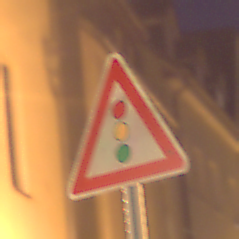
Verkehrszeichen: Lichtzeichenanlage
Umgebung: Outdoor, Urban
Tageszeit: Night
Wetter: Clear
Licht: Artificial
Jahreszeit: NotSpecified
Kontrast: HighContrast